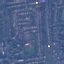
Land use / land cover: Residential